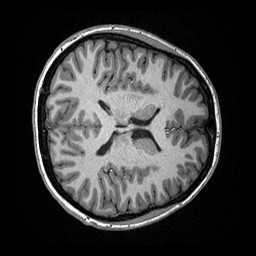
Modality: T1w
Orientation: axial
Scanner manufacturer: ge
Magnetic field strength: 3 T
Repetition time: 2.349 s
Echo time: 0.002968 s